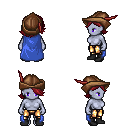
a pixel art fantasy rpg character, female body template, dark elf, purple skin, blue cape, gold greaves, brunette swoop hairstyle, leather cap, black shoes, four views (front, back, left, right), 2x2 character sprite sheet, small pixel art, hard edges, no anti-aliasing